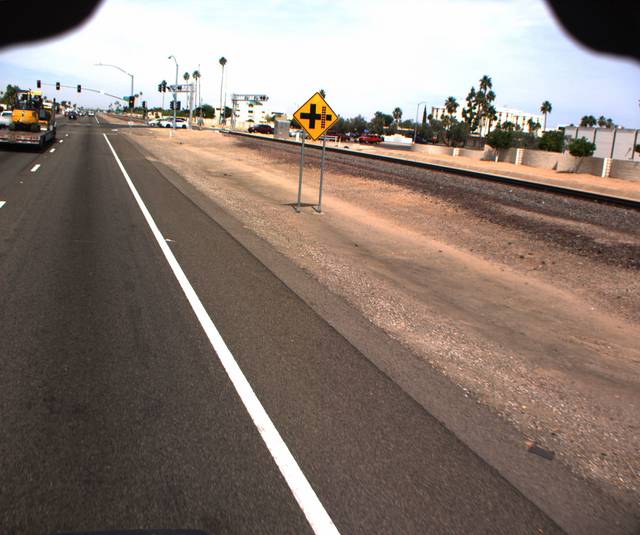
Region: United States
Coordinates: 33.6, -112.28